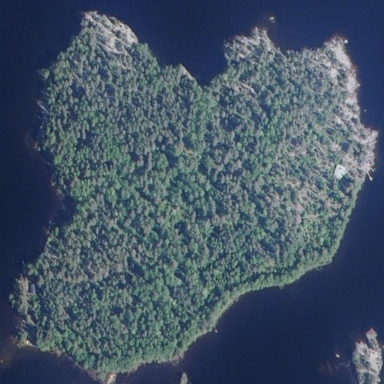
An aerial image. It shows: Island covered with woodland.